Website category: university
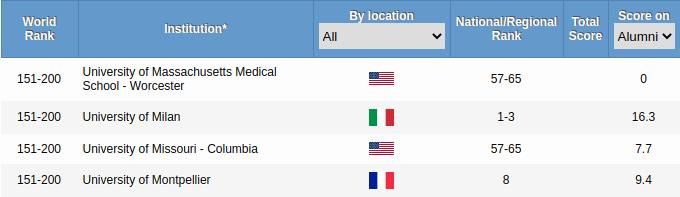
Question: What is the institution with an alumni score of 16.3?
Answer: University of Milan

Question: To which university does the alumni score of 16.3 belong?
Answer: University of Milan

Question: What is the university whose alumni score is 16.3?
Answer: University of Milan

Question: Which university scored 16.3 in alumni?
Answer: University of Milan

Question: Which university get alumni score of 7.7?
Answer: University of Missouri - Columbia

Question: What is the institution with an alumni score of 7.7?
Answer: University of Missouri - Columbia

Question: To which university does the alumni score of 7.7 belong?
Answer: University of Missouri - Columbia

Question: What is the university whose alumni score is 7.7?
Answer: University of Missouri - Columbia

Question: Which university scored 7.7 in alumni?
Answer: University of Missouri - Columbia

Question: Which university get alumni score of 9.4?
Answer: University of Montpellier

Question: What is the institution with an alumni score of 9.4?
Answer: University of Montpellier

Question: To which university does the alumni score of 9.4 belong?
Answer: University of Montpellier

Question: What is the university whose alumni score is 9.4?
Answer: University of Montpellier

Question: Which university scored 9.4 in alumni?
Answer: University of Montpellier